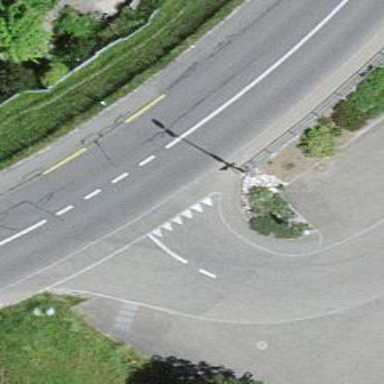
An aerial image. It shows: Road with "give way" sign.